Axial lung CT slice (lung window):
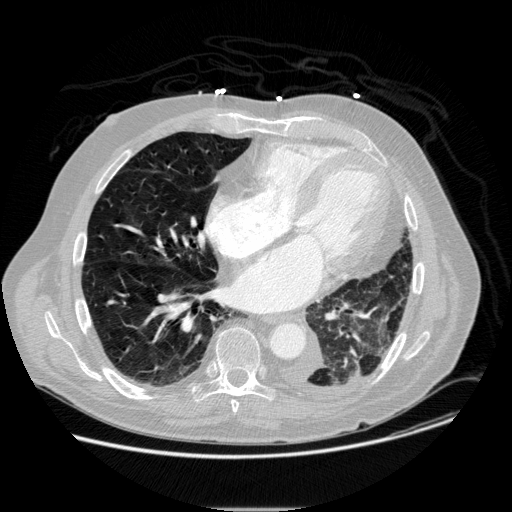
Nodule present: no